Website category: auto
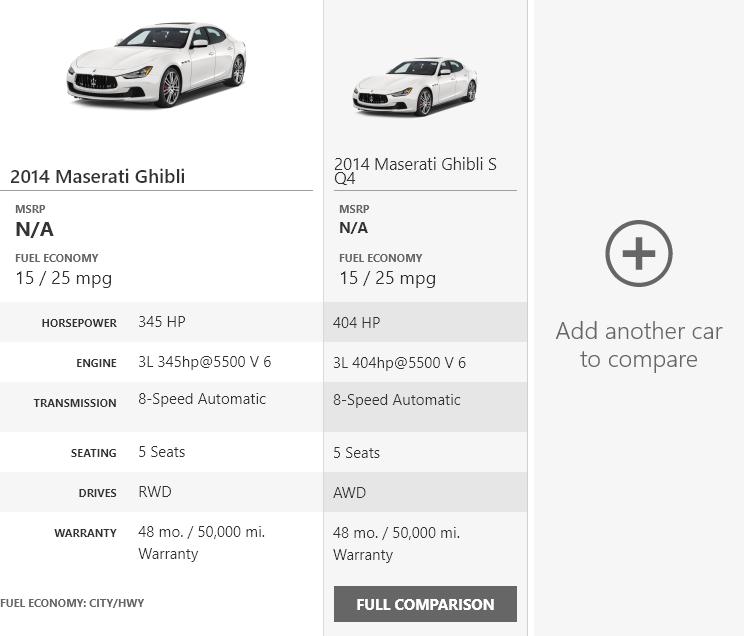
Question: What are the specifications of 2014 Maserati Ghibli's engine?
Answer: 3L 345hp@5500 V 6

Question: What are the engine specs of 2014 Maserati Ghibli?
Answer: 3L 345hp@5500 V 6

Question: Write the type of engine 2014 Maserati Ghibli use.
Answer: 3L 345hp@5500 V 6

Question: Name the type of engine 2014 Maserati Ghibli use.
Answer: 3L 345hp@5500 V 6

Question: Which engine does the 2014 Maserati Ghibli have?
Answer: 3L 345hp@5500 V 6

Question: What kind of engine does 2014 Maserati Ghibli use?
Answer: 3L 345hp@5500 V 6

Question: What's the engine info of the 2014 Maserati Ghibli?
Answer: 3L 345hp@5500 V 6

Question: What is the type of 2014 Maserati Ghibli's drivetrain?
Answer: RWD

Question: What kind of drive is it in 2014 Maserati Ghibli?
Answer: RWD

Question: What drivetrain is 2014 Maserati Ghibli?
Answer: RWD

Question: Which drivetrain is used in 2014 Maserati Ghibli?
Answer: RWD

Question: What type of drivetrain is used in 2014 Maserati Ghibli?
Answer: RWD

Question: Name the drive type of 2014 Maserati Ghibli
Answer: RWD

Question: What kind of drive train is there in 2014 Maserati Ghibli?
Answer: RWD

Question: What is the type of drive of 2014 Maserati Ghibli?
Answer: RWD

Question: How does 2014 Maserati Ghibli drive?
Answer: RWD

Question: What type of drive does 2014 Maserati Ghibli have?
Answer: RWD

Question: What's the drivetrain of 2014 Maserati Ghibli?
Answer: RWD

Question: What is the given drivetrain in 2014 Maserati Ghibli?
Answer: RWD

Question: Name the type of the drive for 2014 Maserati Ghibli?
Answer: RWD

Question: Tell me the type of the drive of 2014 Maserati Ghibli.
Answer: RWD

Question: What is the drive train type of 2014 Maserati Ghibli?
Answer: RWD

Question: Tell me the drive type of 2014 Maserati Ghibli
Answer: RWD

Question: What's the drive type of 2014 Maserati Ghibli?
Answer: RWD

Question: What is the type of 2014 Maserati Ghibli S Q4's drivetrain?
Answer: AWD

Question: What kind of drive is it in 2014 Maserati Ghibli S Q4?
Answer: AWD

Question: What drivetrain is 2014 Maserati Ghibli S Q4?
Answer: AWD

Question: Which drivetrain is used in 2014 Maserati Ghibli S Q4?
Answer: AWD

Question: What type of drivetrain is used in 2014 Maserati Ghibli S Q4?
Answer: AWD

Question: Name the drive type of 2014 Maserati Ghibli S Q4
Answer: AWD

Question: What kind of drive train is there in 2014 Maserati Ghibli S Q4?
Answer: AWD

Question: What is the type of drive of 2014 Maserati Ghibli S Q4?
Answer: AWD

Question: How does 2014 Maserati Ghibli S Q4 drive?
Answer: AWD

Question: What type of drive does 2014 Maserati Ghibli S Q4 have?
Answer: AWD

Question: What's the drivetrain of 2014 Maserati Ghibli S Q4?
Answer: AWD

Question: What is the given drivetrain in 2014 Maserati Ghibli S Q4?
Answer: AWD

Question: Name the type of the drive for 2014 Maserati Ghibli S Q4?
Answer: AWD

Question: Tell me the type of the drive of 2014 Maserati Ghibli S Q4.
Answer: AWD

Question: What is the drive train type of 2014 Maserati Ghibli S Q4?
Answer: AWD

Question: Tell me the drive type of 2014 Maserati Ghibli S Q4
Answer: AWD

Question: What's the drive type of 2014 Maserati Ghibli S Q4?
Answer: AWD

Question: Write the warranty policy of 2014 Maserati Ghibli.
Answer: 48 mo. / 50,000 mi. Warranty

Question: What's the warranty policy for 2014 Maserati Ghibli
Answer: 48 mo. / 50,000 mi. Warranty

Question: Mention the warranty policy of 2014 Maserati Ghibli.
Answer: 48 mo. / 50,000 mi. Warranty

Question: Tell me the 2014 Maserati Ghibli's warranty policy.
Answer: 48 mo. / 50,000 mi. Warranty